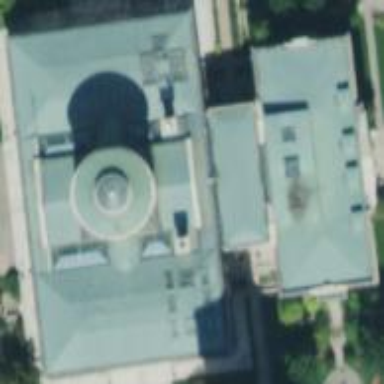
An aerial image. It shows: Government office building.